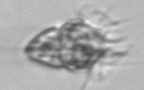
Label: Strombidium_morphotype1